Question: on iOS 6+, how do I make a part of an UIImage blurry?
Ideally I would be able to define a UIView, provide it with a frame and somehow tell it to blur everything that's behind it.
See photo as an example of what I'd like to be able to do.

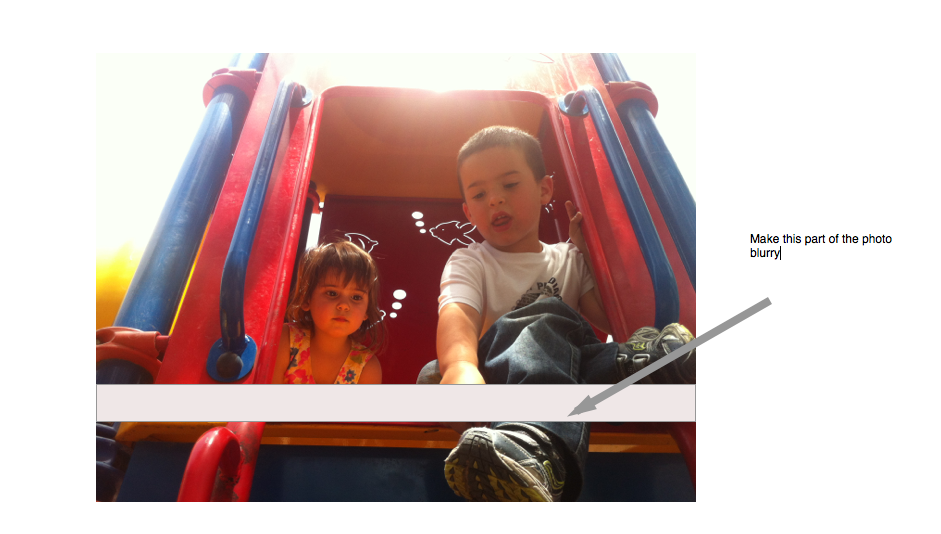
Answer: You should use <URL>. It's an open source project on GitHub and it's amazing.
Look at <URL> for an explanation.